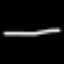
Label: line